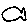
Label: fish